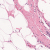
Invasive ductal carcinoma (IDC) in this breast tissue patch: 0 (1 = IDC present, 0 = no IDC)